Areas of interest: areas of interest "Juyou Youth Hostel (Chengnan Branch)"
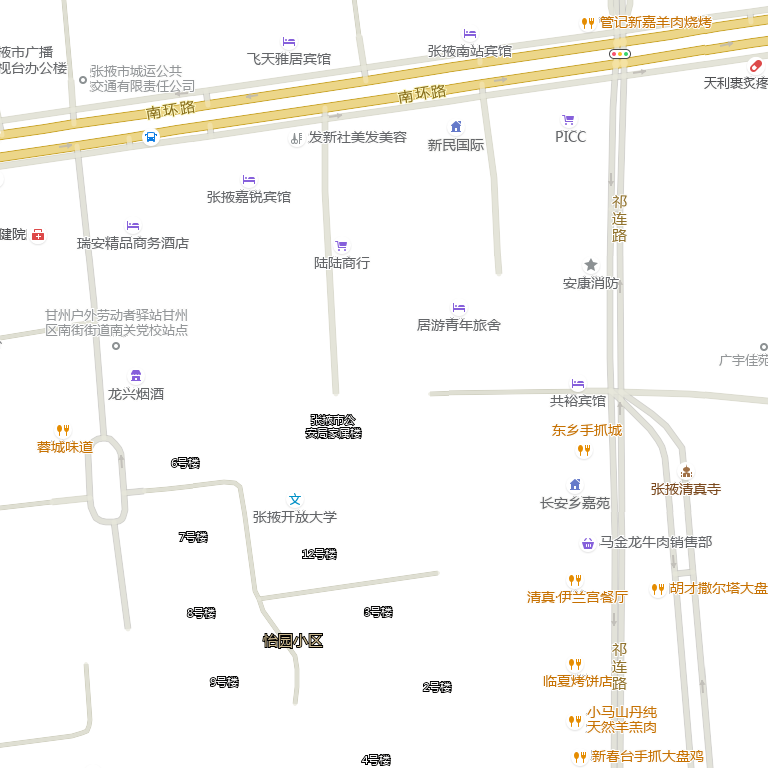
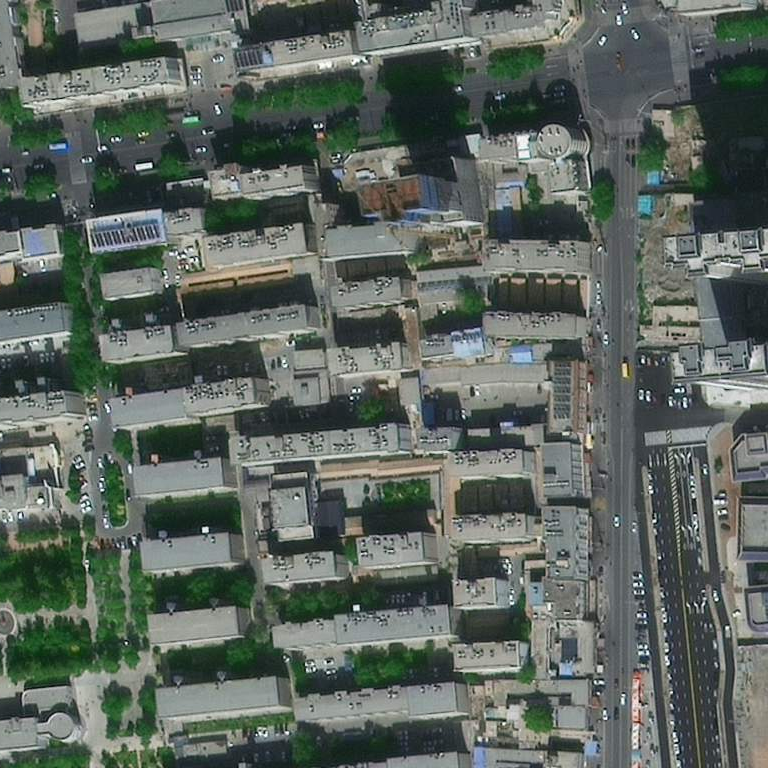